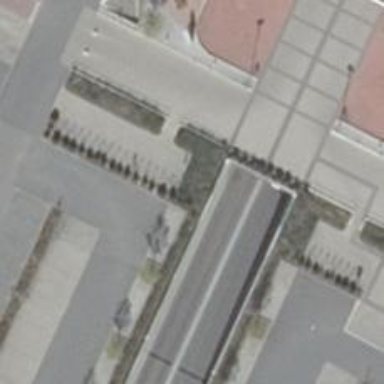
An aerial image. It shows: Bicycle repair station is available.